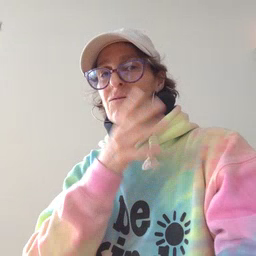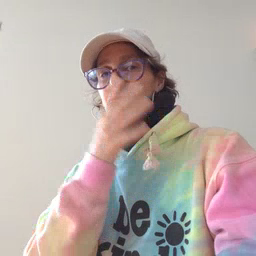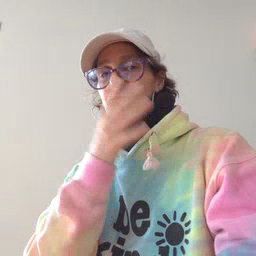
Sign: farm